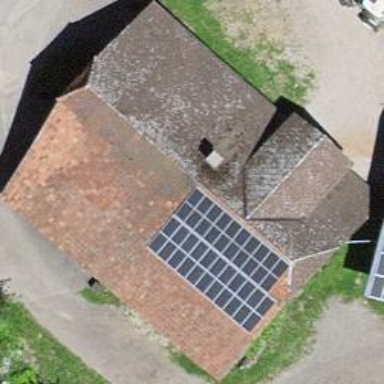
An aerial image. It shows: Barn.